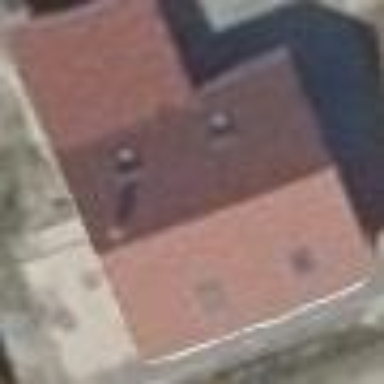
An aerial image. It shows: Detached building with gabled roof.